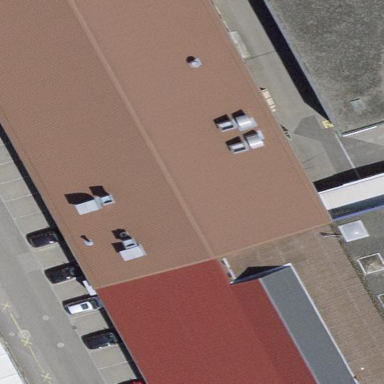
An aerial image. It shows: Industrial building.